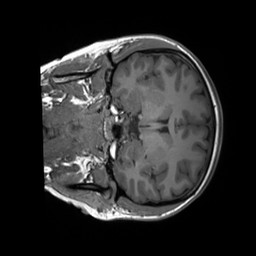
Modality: T1w
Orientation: coronal
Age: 21
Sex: female
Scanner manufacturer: siemens
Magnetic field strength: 3 T
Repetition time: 1.8 s
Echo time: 0.00232 s